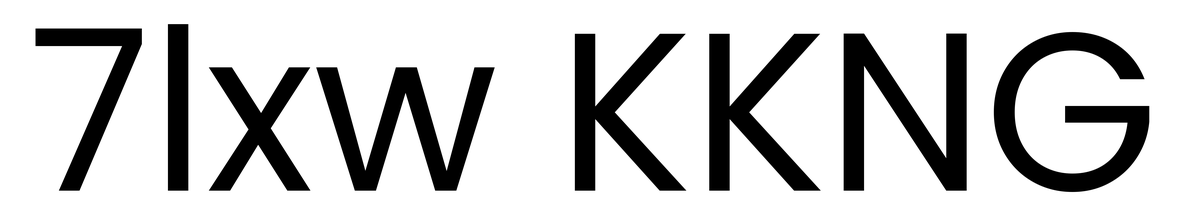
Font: Poppins-Regular